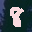
Label: 8